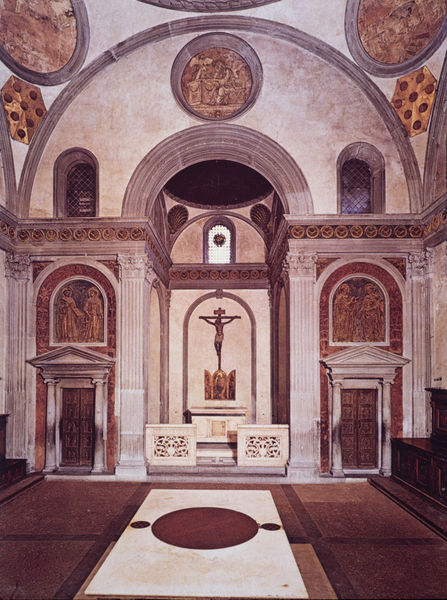
Titel: San Lorenzo, Sagrestia Vecchia (Altarwand)
Künstler: Filippo Brunelleschi
Standort: Firenze
Institution: Basilica di San Lorenzo / Sagrestia Vecchia
Schlagwörter: flügel, gemälde, weiß, menschen, ocker, braun, fenster, glas, grau, holz, marmor, pfeiler, raum, schwarz, stühle, säule, säulen, tisch, tür, zeichnung, rot, malerei, ornament, profile, wand, architektur, stein, innenraum, gitter, kirche, boden, gold, interieur, innen, renaissance, rosa, schön, kreis, rund, tondo, kanneliert, bilder, bogen, italien, türen, giebel, mauer, lila, violett, türe, bank, grisaille, pilaster, rundbogen, kuppel, gestühl, symmetrie, stufe, stufen, tor, foto, fotografie, bögen, nische, gewölbe, antike, medaillon, kreuz, rippen, fliesen, kreise, zwickel, altar, bänke, kapitelle, kapitell, intarsie, photo, fries, tore, sims, schranke, gesims, okuli, medallion, farbfoto, christus, grab, jesus, kreuzigung, apsis, rundbögen, fresken, romanik, florenz, chor, kapelle, kruzifix, konche, heilige, fresko, korinthisch, reliefs, schrein, durchbrochen, fresco, gebälk, akanthus, nischen, ädikula, brunelleschi, deckenmalerei, romanisch, blendbogen, ädikulen, kannelur, tondi, pendentif, blendbögen, medaillons, mensa, retabel, frsko, gekreuzigter, triptychon, heiligendarstellung, giotto, inri, altartisch, orthodox, flügelbild, druchbrochen, kanelur, altarschranke, gold rot, padua, pazzi, lorenzo, t, t. lorenzo, nster, gestühlt, alar, altarbereich